Question: Can anybody please tell me how they have implemented the below thing whick looks to me like a TabBar but has something different from a simple tabbar.
The thing having "Offer" and "Wall", when each one is clicked, presents a different view.
Any sample code will be appreciated

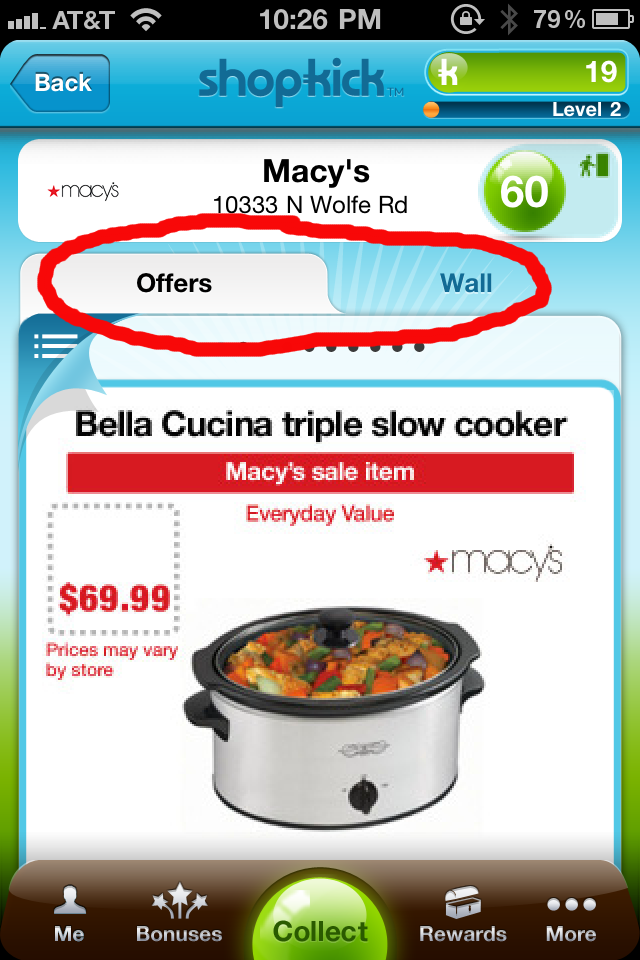
Answer: Its a custom UIButton.
EDIT: <URL>. I had asked the same question a few weeks ago. There are two good answers there.
And google up for custom UIButton. You can find a few samples on your search